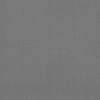
Label: dusty